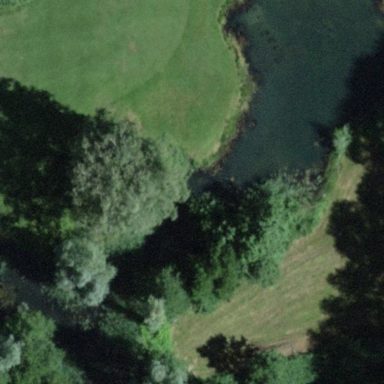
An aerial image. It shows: Water hazard on golf course. The hazard is natural water feature.